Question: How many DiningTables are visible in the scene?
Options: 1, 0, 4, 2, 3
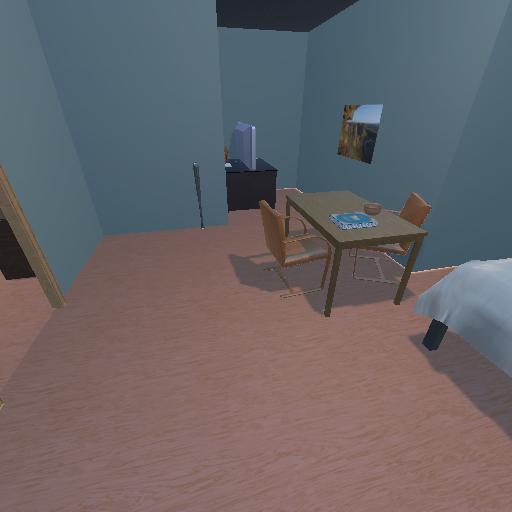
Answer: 1